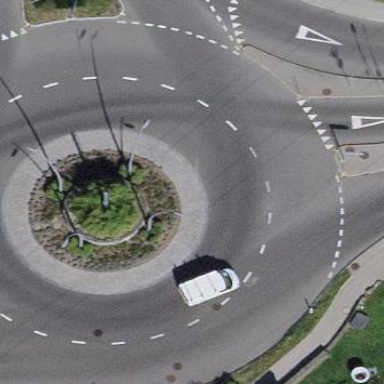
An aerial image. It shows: Secondary road with asphalt surface leading to roundabout junction.